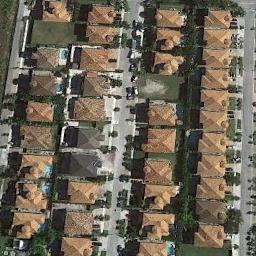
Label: dense_residential